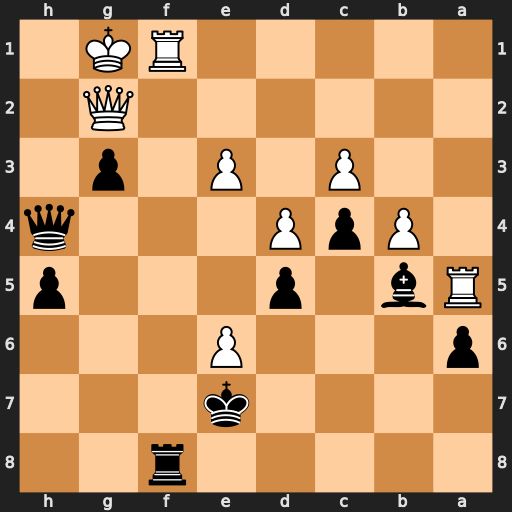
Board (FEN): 5r2/4k3/p3P3/Rb1p3p/1PpP3q/2P1P1p1/6Q1/5RK1
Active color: b
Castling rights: -
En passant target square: -
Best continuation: Qh2+ Qxh2 gxh2+ Kxh2 Rxf1